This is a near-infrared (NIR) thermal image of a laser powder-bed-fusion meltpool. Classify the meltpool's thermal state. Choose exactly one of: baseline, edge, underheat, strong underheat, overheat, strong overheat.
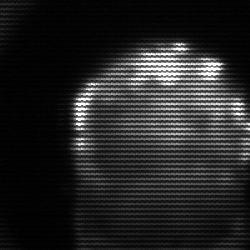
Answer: baseline